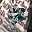
Label: 7